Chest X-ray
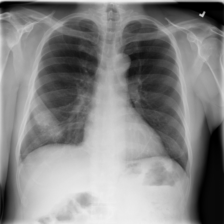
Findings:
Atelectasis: positive
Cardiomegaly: negative
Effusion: negative
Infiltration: negative
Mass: negative
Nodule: negative
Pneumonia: negative
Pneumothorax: negative
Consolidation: negative
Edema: negative
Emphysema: negative
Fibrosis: negative
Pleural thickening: negative
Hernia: negative